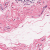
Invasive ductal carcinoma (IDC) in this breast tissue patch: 0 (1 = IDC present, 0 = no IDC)